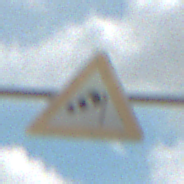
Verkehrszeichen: SeitenwindVonRechts
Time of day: Midday
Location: Outdoor (Suburban)
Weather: PartlyCloudy
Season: Summer
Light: Natural